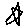
Label: star